如图，已知 $\triangle ABC$ 中，$DE \parallel BC$，$AD = 3$，$DB = 6$，$AC = 8$.

figure1

设 $\vec{BA} = \vec{a}$，$\vec{BC} = \vec{b}$

(1) 请直接写出向量 $\vec{DE}$、$\vec{AE}$ 关于 $\vec{a}$、$\vec{b}$ 的分解式，$\vec{DE} = $ \underline{\quad\quad\quad}；$\vec{AE} = $ \underline{\quad\quad\quad}.

(2) 连接 $BE$，在图中作出向量 $\vec{BE}$ 分别在 $\vec{a}$、$\vec{b}$ 方向上的分向量. 【可以不写做法，但必须写出结论】
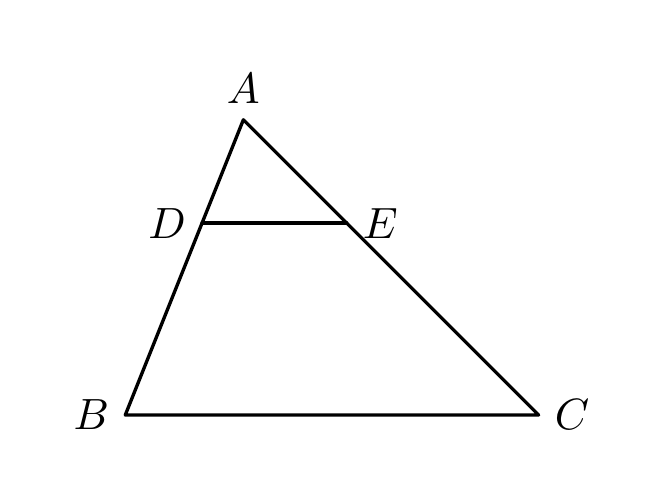
【解答】
【答案】(1) $\dfrac{1}{3}\vec{b}$，$-\dfrac{1}{3}\vec{a} + \dfrac{1}{3}\vec{b}$

(2) 见解析

【分析】(1) 过点 $A$ 作 $BC$ 的平行线，过点 $C$ 作 $BA$ 的平行线，两直线相交于点 $F$，得出 $\vec{AF} = \vec{BC} = \vec{b}$，$\vec{AB} = -\vec{BA} = -\vec{a}$，进而得出 $\vec{AC} = \vec{AB} + \vec{AF} = -\vec{a} + \vec{b}$，通过证明 $\triangle ABC \sim \triangle ADE$，根据相似三角形对应边成比例即可进行解答；

(2) 连接 $BE$，过点 $E$ 作 $AB$ 的平行线，交 $BC$ 于点 $G$，即可进行解答.

【详解】(1) 解：过点 $A$ 作 $BC$ 的平行线，过点 $C$ 作 $BA$ 的平行线，两直线相交于点 $F$，

figure2

$\because AF \parallel BC, CF \parallel BA$,

$\therefore$ 四边形 $ABCF$ 为平行四边形,

$\therefore AF = BC$,

$\because \vec{BA} = \vec{a}, \vec{BC} = \vec{b}$,

$\therefore \vec{AF} = \vec{BC} = \vec{b}, \vec{AB} = -\vec{BA} = -\vec{a}$,

$\therefore \vec{AC} = \vec{AB} + \vec{AF} = -\vec{a} + \vec{b}$,

$\because DE \parallel BC$,

$\therefore \angle ADE = \angle B, \angle AED = \angle C$,

$\therefore \triangle ABC \sim \triangle ADE$,

$\therefore \dfrac{AD}{AB} = \dfrac{DE}{BC} = \dfrac{AE}{AC} = \dfrac{3}{3+6} = \dfrac{1}{3}$，则 $DE = \dfrac{1}{3}BC, AE = \dfrac{1}{3}AC$,

$\therefore \vec{DE} = \dfrac{1}{3}\vec{BC} = \dfrac{1}{3}\vec{b}, \vec{AE} = \dfrac{1}{3}\vec{AC} = \dfrac{1}{3}(-\vec{a} + \vec{b}) = -\dfrac{1}{3}\vec{a} + \dfrac{1}{3}\vec{b}$,

故答案为：$\dfrac{1}{3}\vec{b}, -\dfrac{1}{3}\vec{a} + \dfrac{1}{3}\vec{b}$.

(2) 如图所示：向量 $\vec{BE}$ 分别在 $\vec{a}、\vec{b}$ 方向上的分向量为 $\vec{BD}、\vec{BG}$.

figure3

【点睛】此题考查了向量、向量的平行四边形法则和三角形法则、相似三角形的判定和性质等知识，数形结合是解题的关键.
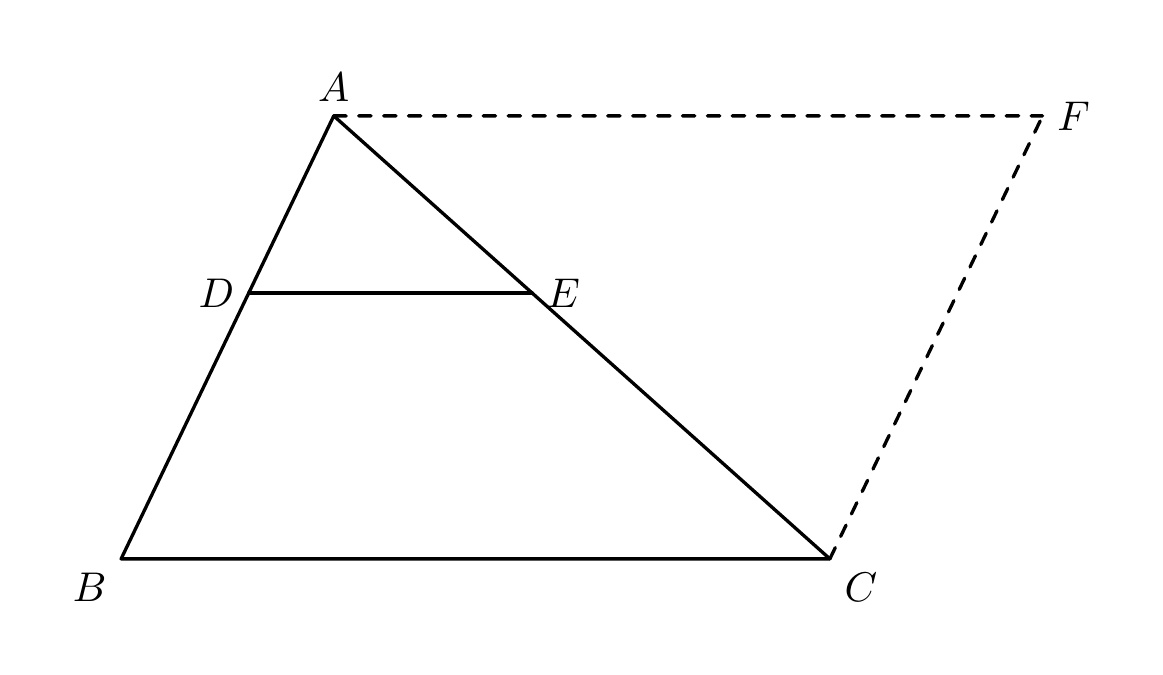
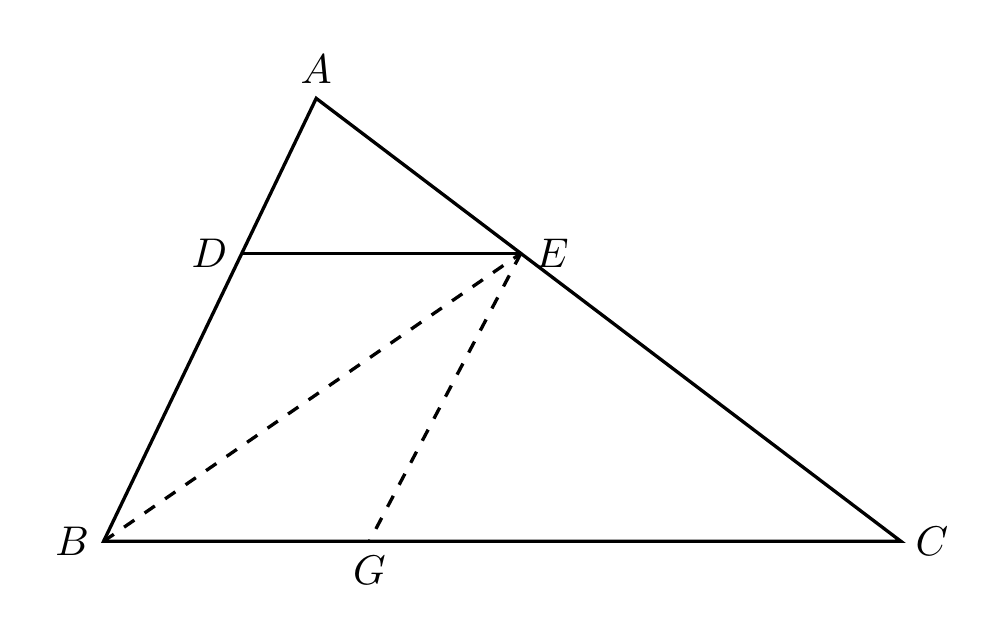